I will show an image sequence of human cooking. I have annotated the images with numbered circles. Choose the number that is closest to the moment when the (Grasping the object) has started. You are a five-time world champion in this game. Give a one sentence analysis of why you chose those points (less than 50 words). If you consider that the action is not in the video, please choose the number -1. Provide your answer at the end in a json file of this format: {"points": []}
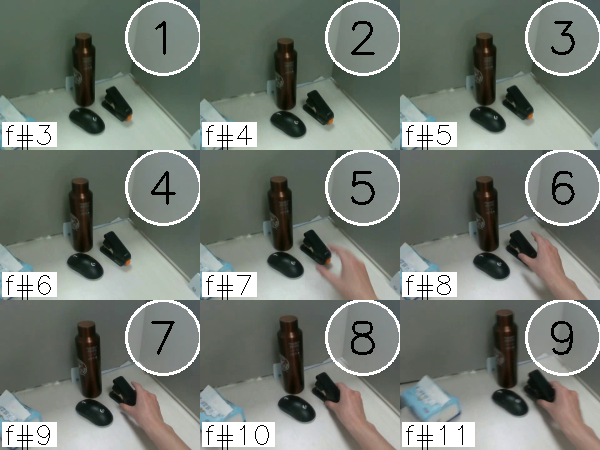
Frame 8 shows the clearest moment of hand-object contact.
{"points": [8]}